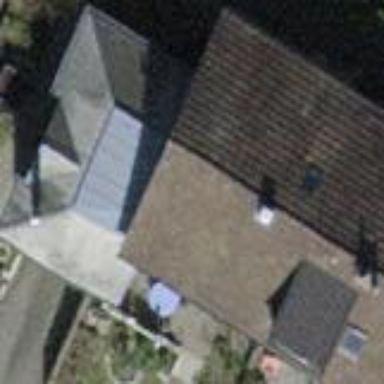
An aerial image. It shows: Building with tile roof.